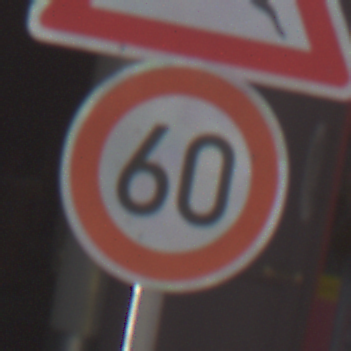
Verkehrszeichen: Geschwindigkeit60
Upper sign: WildwechselRechts
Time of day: MorningAfternoon
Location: Outdoor (Special)
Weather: PartlyCloudy
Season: NotSpecified
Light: Natural